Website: crate-barrel
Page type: billing-address
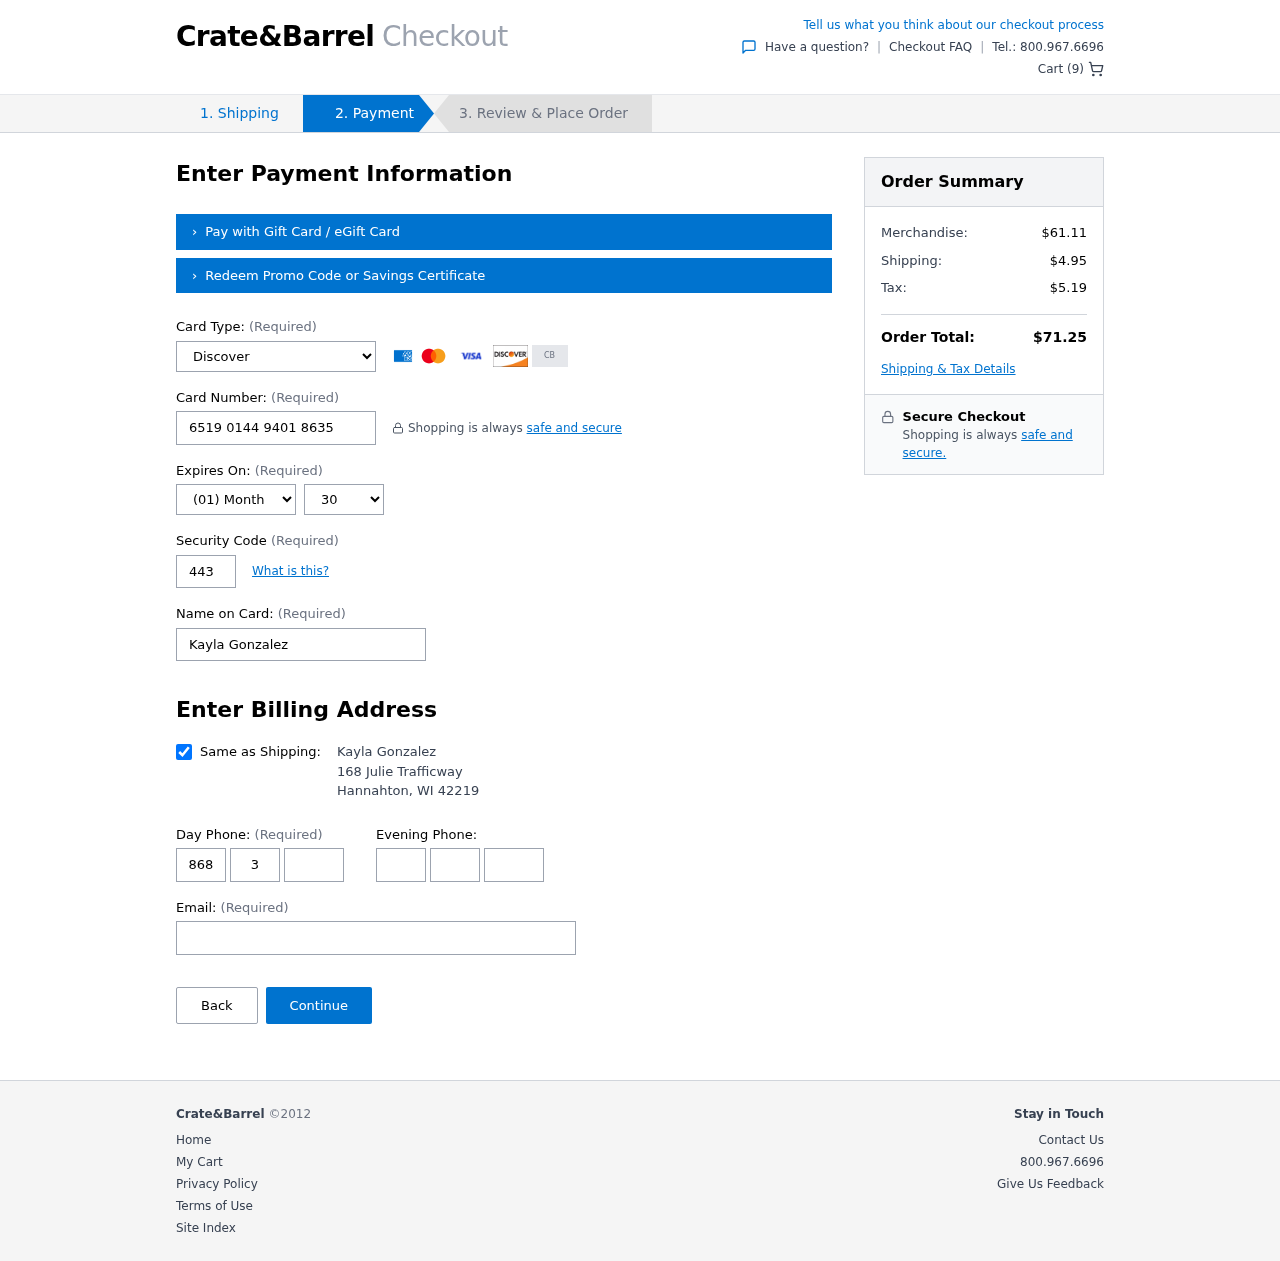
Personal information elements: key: PII_CARD_CVV
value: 443
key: PII_CARD_EXPIRY_MONTH
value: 01
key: PII_CARD_EXPIRY_YEAR
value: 30
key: PII_CARD_NUMBER
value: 6519 0144 9401 8635
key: PII_CARD_TYPE
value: Discover
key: PII_CITY
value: Hannahton
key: PII_EMAIL
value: kgonzalez@gmail.com
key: PII_FULLNAME
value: Kayla Gonzalez
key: PII_PHONE_ALT_AREA
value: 201
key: PII_PHONE_ALT_PREFIX
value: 981
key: PII_PHONE_ALT_SUFFIX
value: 8685
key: PII_PHONE_AREA
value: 868
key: PII_PHONE_PREFIX
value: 369
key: PII_PHONE_SUFFIX
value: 0480
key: PII_POSTCODE
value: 42219
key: PII_STATE_ABBR
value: WI
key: PII_STREET
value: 168 Julie Trafficway
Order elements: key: ORDER_NUM_ITEMS
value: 9
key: ORDER_SUBTOTAL
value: $61.11
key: ORDER_SHIPPING_COST
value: $4.95
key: ORDER_TAX
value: $5.19
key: ORDER_TOTAL
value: $71.25